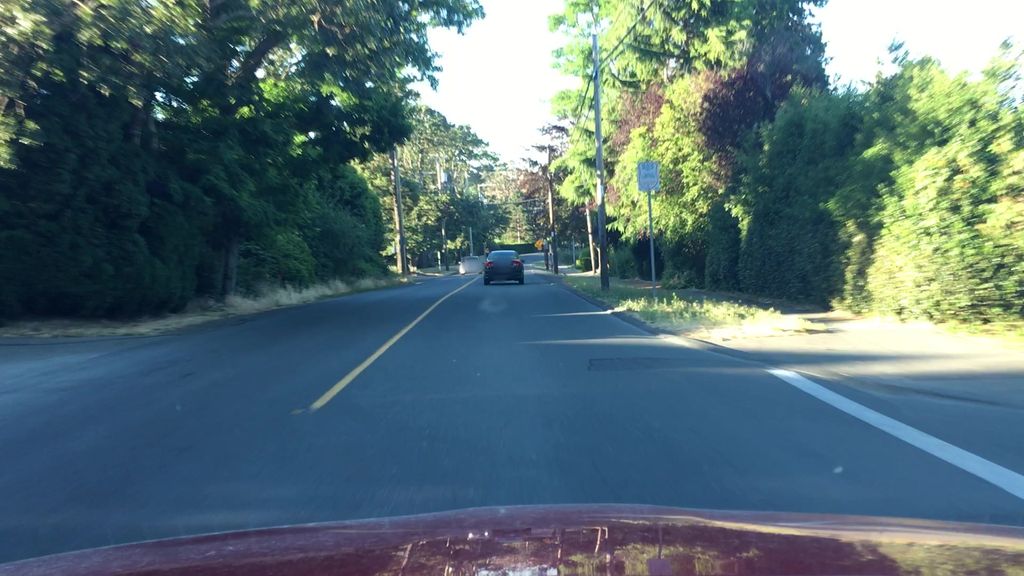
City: victoria